Question: Why if I want to debug application always appears message "monitor will be closed to enable ADB integration"?

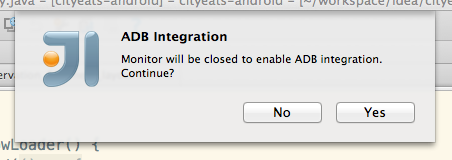
Answer: I was using Android studio and my guess:
Monitor(DDMS) and and INTELIJ are conflicting since both of them are using adb(android debug bridge). And that is because single debugger can be attached to single VM(app).
> DDMS assigns a debugging port to each VM on the device. Typically,
DDMS assigns port 8600 for the first debuggable VM, the next on 8601,
and so on. When a debugger connects to one of these ports, all traffic
is forwarded to the debugger from the associated VM. You can only
attach a single debugger to a single port...
Despite that you should be able to use multiple debuggers on single VM(app) using port forwarding provided by DDMS:
> You can only attach a single debugger to a single port, but DDMS can
handle multiple, attached debuggers.By default, DDMS also listens on another debugging port, the DDMS
"base port" (8700, by default). The base port is a port forwarder,
which can accept VM traffic from any debugging port and forward it to
the debugger on port 8700. This allows you to attach one debugger to
port 8700, and debug all the VMs on a device. The traffic that is
forwarded is determined by the currently selected process in the DDMS
Devices view.
You can make sure that this is possible by connecting to DDMS via simple debugger i.e jdb (java debugger) via:
jdb -attach localhost:8700
(if DDMS forwarding on 8700 port)
This is as much as I know.
I can't post more than 2 links, but quotes are from official android developers site with title:
> Using DDMS
Some links:
<URL>
<URL>